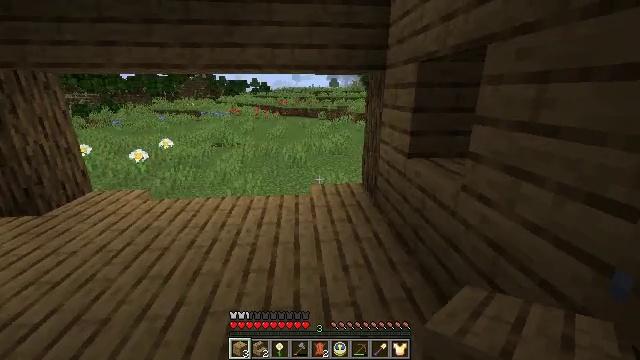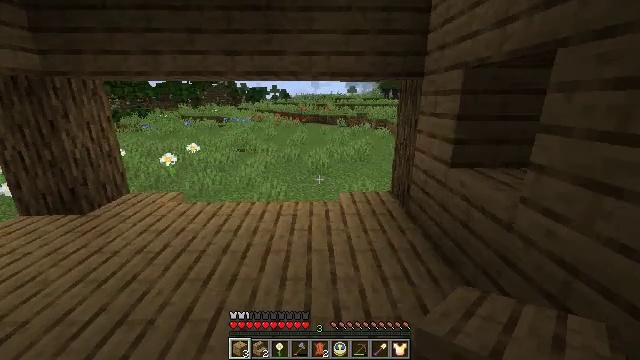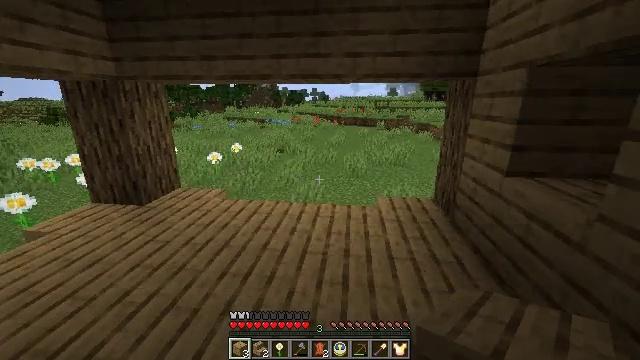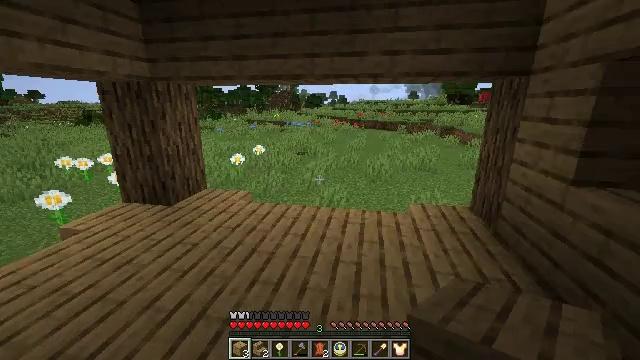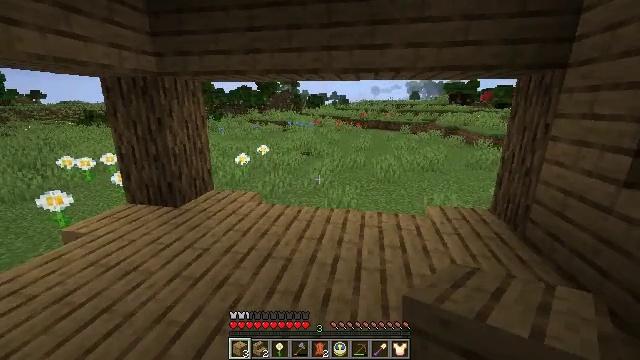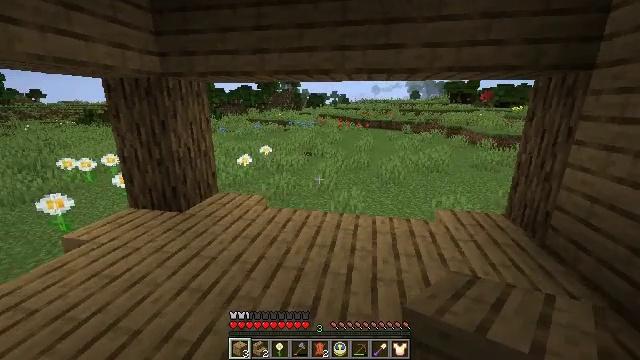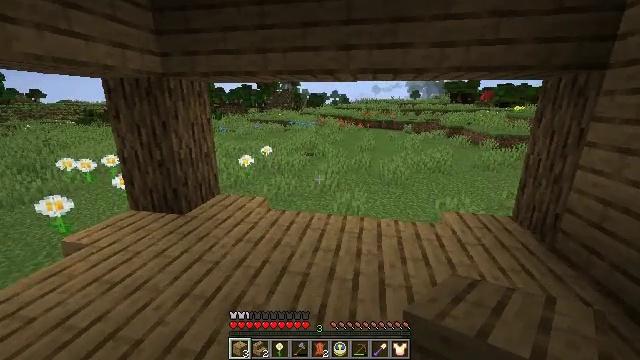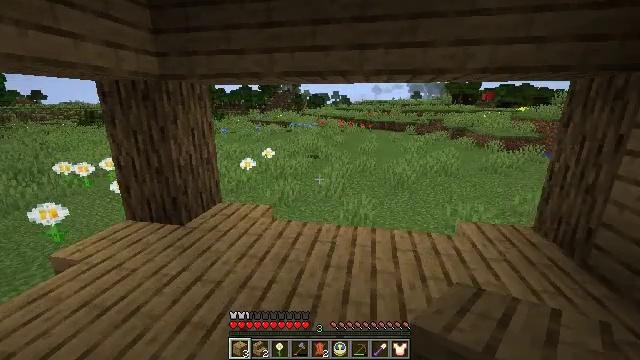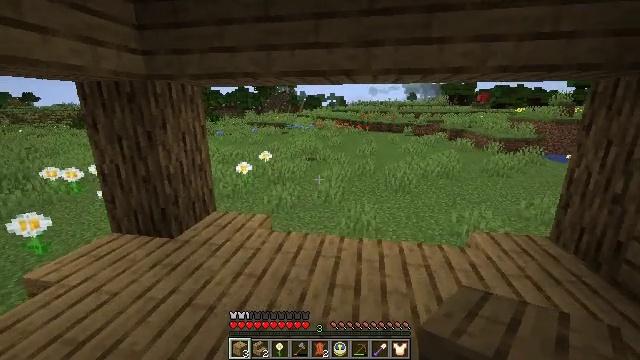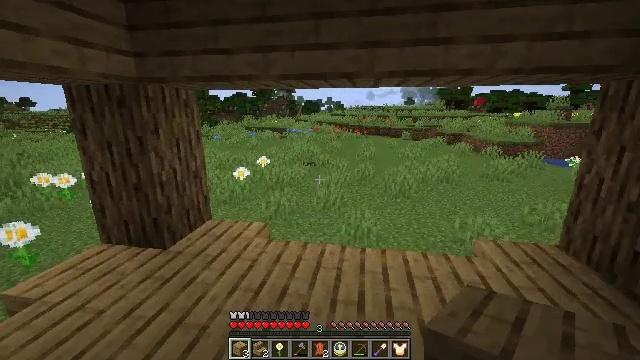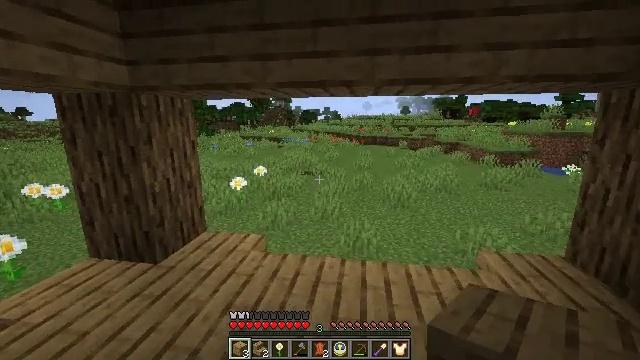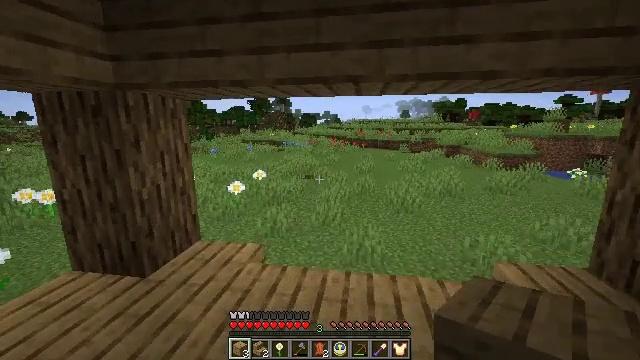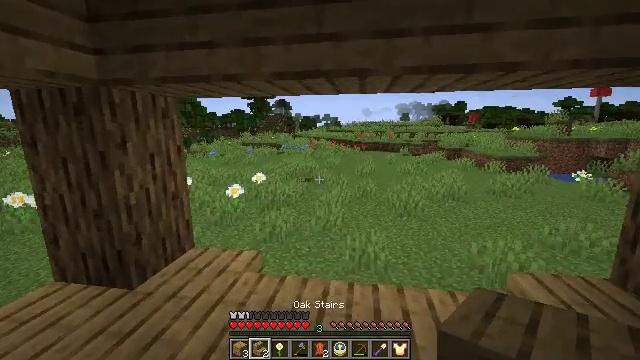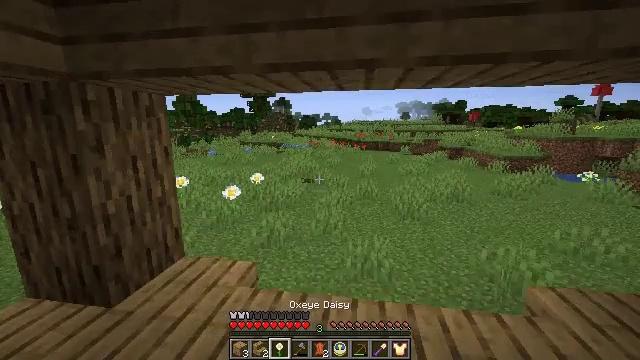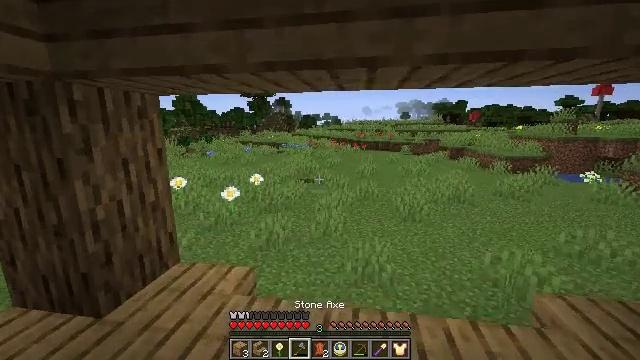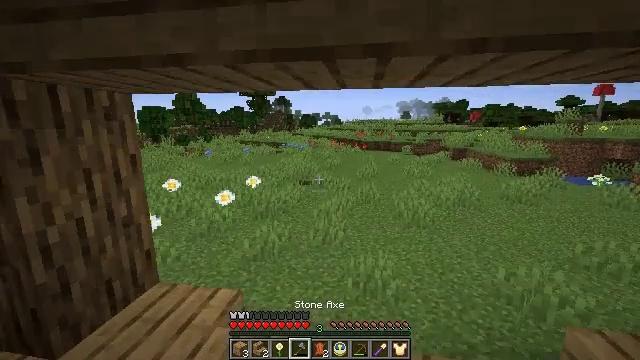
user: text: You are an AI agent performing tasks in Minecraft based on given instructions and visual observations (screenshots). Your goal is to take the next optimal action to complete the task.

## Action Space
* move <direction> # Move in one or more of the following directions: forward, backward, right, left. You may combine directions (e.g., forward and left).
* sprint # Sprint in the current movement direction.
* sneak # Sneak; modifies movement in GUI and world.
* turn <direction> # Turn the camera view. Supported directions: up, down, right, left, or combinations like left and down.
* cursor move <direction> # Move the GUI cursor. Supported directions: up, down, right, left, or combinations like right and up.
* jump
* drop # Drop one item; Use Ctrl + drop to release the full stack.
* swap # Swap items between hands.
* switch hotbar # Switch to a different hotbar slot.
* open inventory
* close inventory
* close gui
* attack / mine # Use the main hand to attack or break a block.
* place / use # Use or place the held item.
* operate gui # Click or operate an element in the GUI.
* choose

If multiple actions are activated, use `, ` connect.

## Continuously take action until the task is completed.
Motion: motion action
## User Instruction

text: Break the sand block.
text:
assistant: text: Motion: move forward and move left, turn left and up
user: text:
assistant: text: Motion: move forward and move left, turn left
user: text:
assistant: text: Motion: move forward and move left, turn left
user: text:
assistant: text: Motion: move forward and move left
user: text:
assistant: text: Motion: move forward and move left
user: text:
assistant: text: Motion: move forward
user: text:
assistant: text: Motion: move forward
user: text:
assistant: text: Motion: move forward
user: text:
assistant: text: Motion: move forward
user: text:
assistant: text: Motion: move forward, turn up
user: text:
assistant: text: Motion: move forward
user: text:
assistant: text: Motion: move forward
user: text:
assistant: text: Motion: move forward
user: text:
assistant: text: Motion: move forward
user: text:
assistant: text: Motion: move forward
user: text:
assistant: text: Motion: move forward
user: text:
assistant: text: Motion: move forward
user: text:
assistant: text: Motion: move forward
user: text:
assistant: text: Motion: move forward
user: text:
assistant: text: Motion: move forward
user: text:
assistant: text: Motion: move forward, open inventory
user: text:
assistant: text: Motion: cursor move right, open inventory
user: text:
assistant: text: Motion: cursor move right and down, open inventory
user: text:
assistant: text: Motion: cursor move right
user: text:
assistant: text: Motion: no_op
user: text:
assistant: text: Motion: no_op
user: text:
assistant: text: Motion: no_op
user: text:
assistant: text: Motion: no_op
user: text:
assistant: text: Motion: no_op
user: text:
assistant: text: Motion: cursor move left